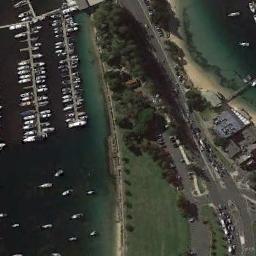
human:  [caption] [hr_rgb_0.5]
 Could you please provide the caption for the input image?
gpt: There are many trees near the harbor .

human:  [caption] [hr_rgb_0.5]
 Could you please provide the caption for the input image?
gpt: The harbor has lots of neatly docked boats and some green plants are on the shore .

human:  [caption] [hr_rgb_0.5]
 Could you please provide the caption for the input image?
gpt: There are many ships in the harbor .

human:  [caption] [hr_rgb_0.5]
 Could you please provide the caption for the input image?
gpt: Many ships are neatly moored on the sea next to the harbor next to the lawn, And some ships are scattered on the sea .

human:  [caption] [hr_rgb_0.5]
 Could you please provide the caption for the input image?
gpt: There are some green trees and lawns beside the harbor with many ships .